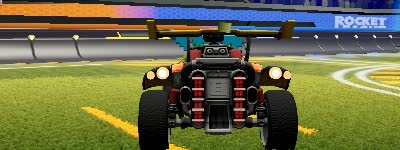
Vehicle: octane